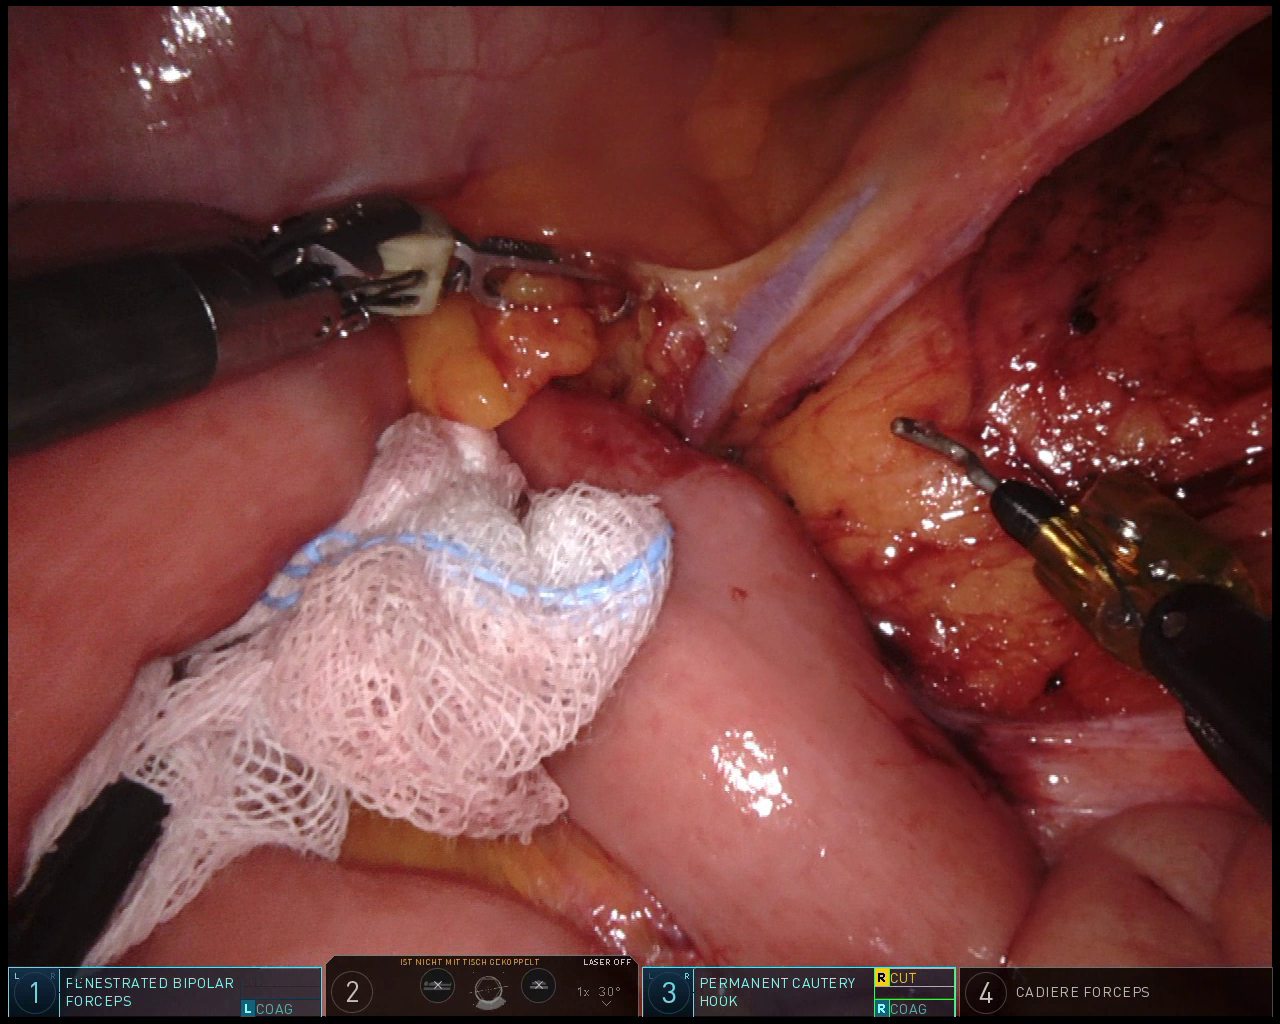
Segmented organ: small_intestine
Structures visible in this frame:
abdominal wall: no
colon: yes
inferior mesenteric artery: no
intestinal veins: yes
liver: no
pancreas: no
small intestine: yes
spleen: no
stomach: no
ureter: no
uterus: no
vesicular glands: no